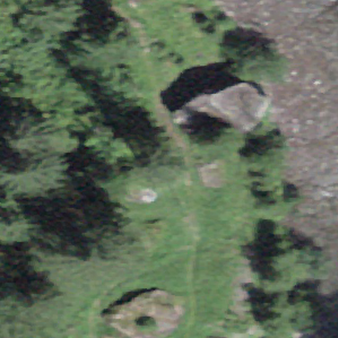
Label: bouldering_area